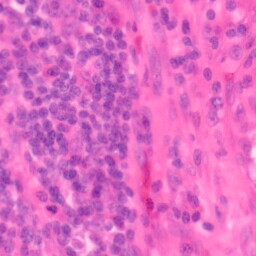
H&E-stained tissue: Colon